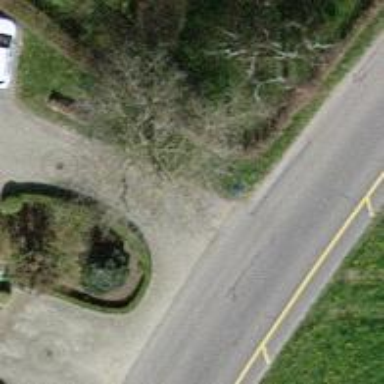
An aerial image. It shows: Hedge acting as barrier.